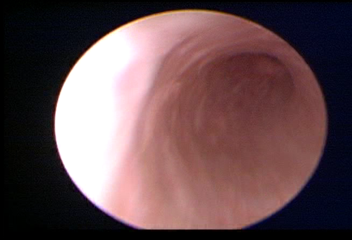
Modality: WLC
Class: Normal mucosa
Bladder cancer association: No